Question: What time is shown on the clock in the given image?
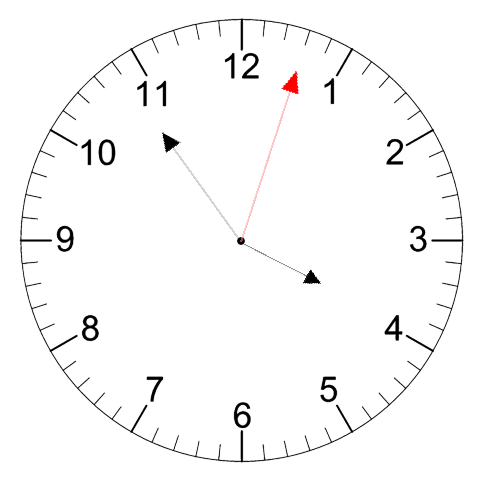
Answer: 03:54:03